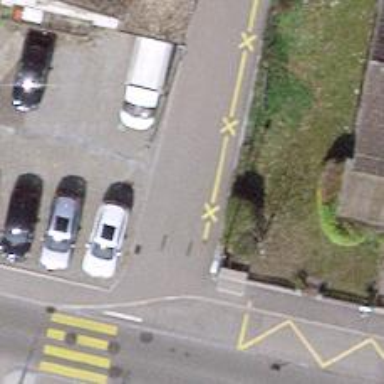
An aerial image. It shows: Bollard barrier.